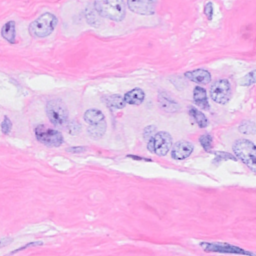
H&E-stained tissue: Breast